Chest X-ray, AP view. Patient: 47 years old, sex M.
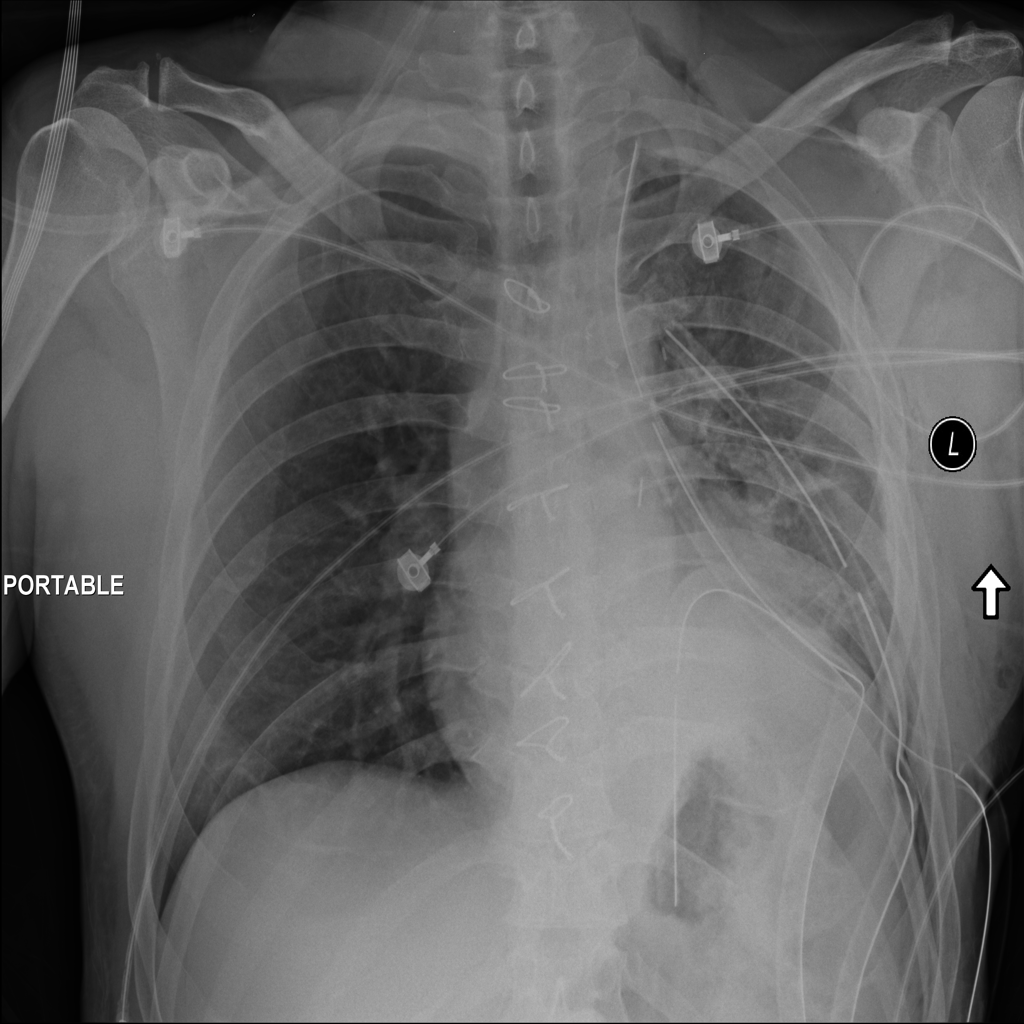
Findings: Atelectasis, Pneumothorax